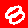
Digit: 8